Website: lowes
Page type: billing-address
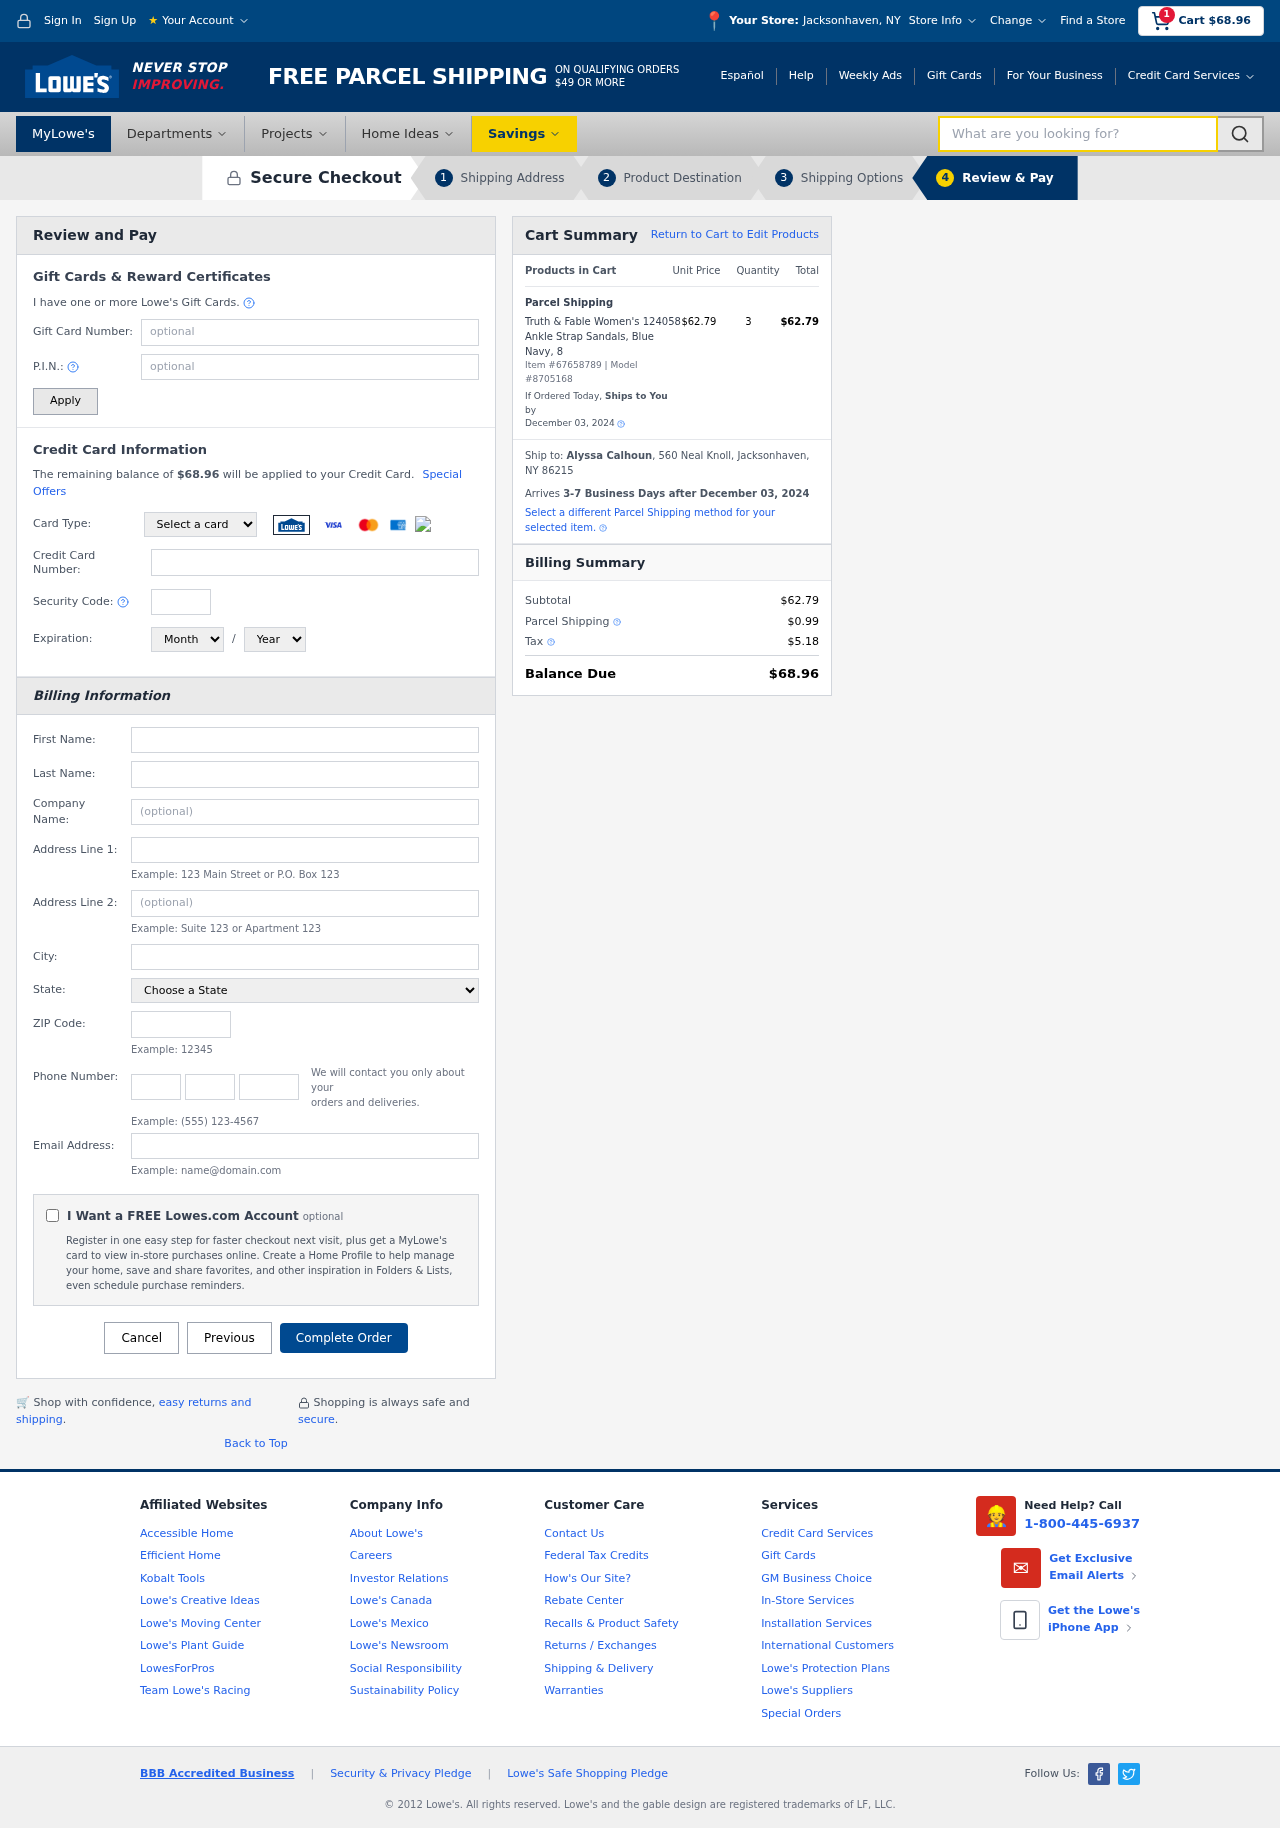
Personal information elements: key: PII_CARD_CVV
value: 415
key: PII_CARD_EXPIRY_MONTH
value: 07
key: PII_CARD_EXPIRY_YEAR
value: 28
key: PII_CARD_NUMBER
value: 6593 2954 0682 8307
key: PII_CARD_TYPE
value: Discover
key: PII_CITY
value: Jacksonhaven
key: PII_CITY_STATE
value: Jacksonhaven, NY
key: PII_COMPANY
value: Moore Group
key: PII_EMAIL
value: alyssa.calhoun@hotmail.com
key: PII_FIRSTNAME
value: Alyssa
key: PII_FULLNAME
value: Alyssa Calhoun
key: PII_LASTNAME
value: Calhoun
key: PII_PHONE_AREA
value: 201
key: PII_PHONE_PREFIX
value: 307
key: PII_PHONE_SUFFIX
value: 0405
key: PII_POSTCODE
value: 86215
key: PII_STATE
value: New York
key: PII_STREET
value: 560 Neal Knoll
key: PII_CITY_STATE_ZIP
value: Jacksonhaven, NY 86215
Product elements: key: PRODUCT1_NAME
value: Truth & Fable Women's 124058 Ankle Strap Sandals, Blue Navy, 8
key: PRODUCT1_PRICE
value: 62.79
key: PRODUCT1_QUANTITY
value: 3
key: PRODUCT_ITEM_NUMBER
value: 67658789
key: PRODUCT_MODEL_NUMBER
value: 8705168
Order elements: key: ORDER_SUBTOTAL
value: $68.96
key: ORDER_TOTAL
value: $68.96
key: ORDER_SHIPPING_DATE
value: December 03, 2024
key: ORDER_SUBTOTAL
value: $62.79
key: ORDER_DELIVERY_DATE
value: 3-7 Business Days after December 03, 2024
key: ORDER_SHIPPING_DATE2
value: December 03, 2024
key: ORDER_SUBTOTAL2
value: $62.79
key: ORDER_SHIPPING_COST
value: $0.99
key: ORDER_TAX
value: $5.18
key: ORDER_TOTAL2
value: $68.96
Search elements: key: HEADER_SEARCH
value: What are you looking for?